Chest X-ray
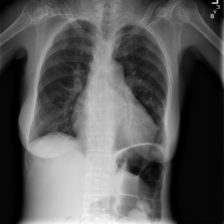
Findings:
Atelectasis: negative
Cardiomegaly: positive
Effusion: negative
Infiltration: negative
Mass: negative
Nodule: negative
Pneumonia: negative
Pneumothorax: negative
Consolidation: negative
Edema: negative
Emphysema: negative
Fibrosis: negative
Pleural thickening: negative
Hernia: negative